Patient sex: F
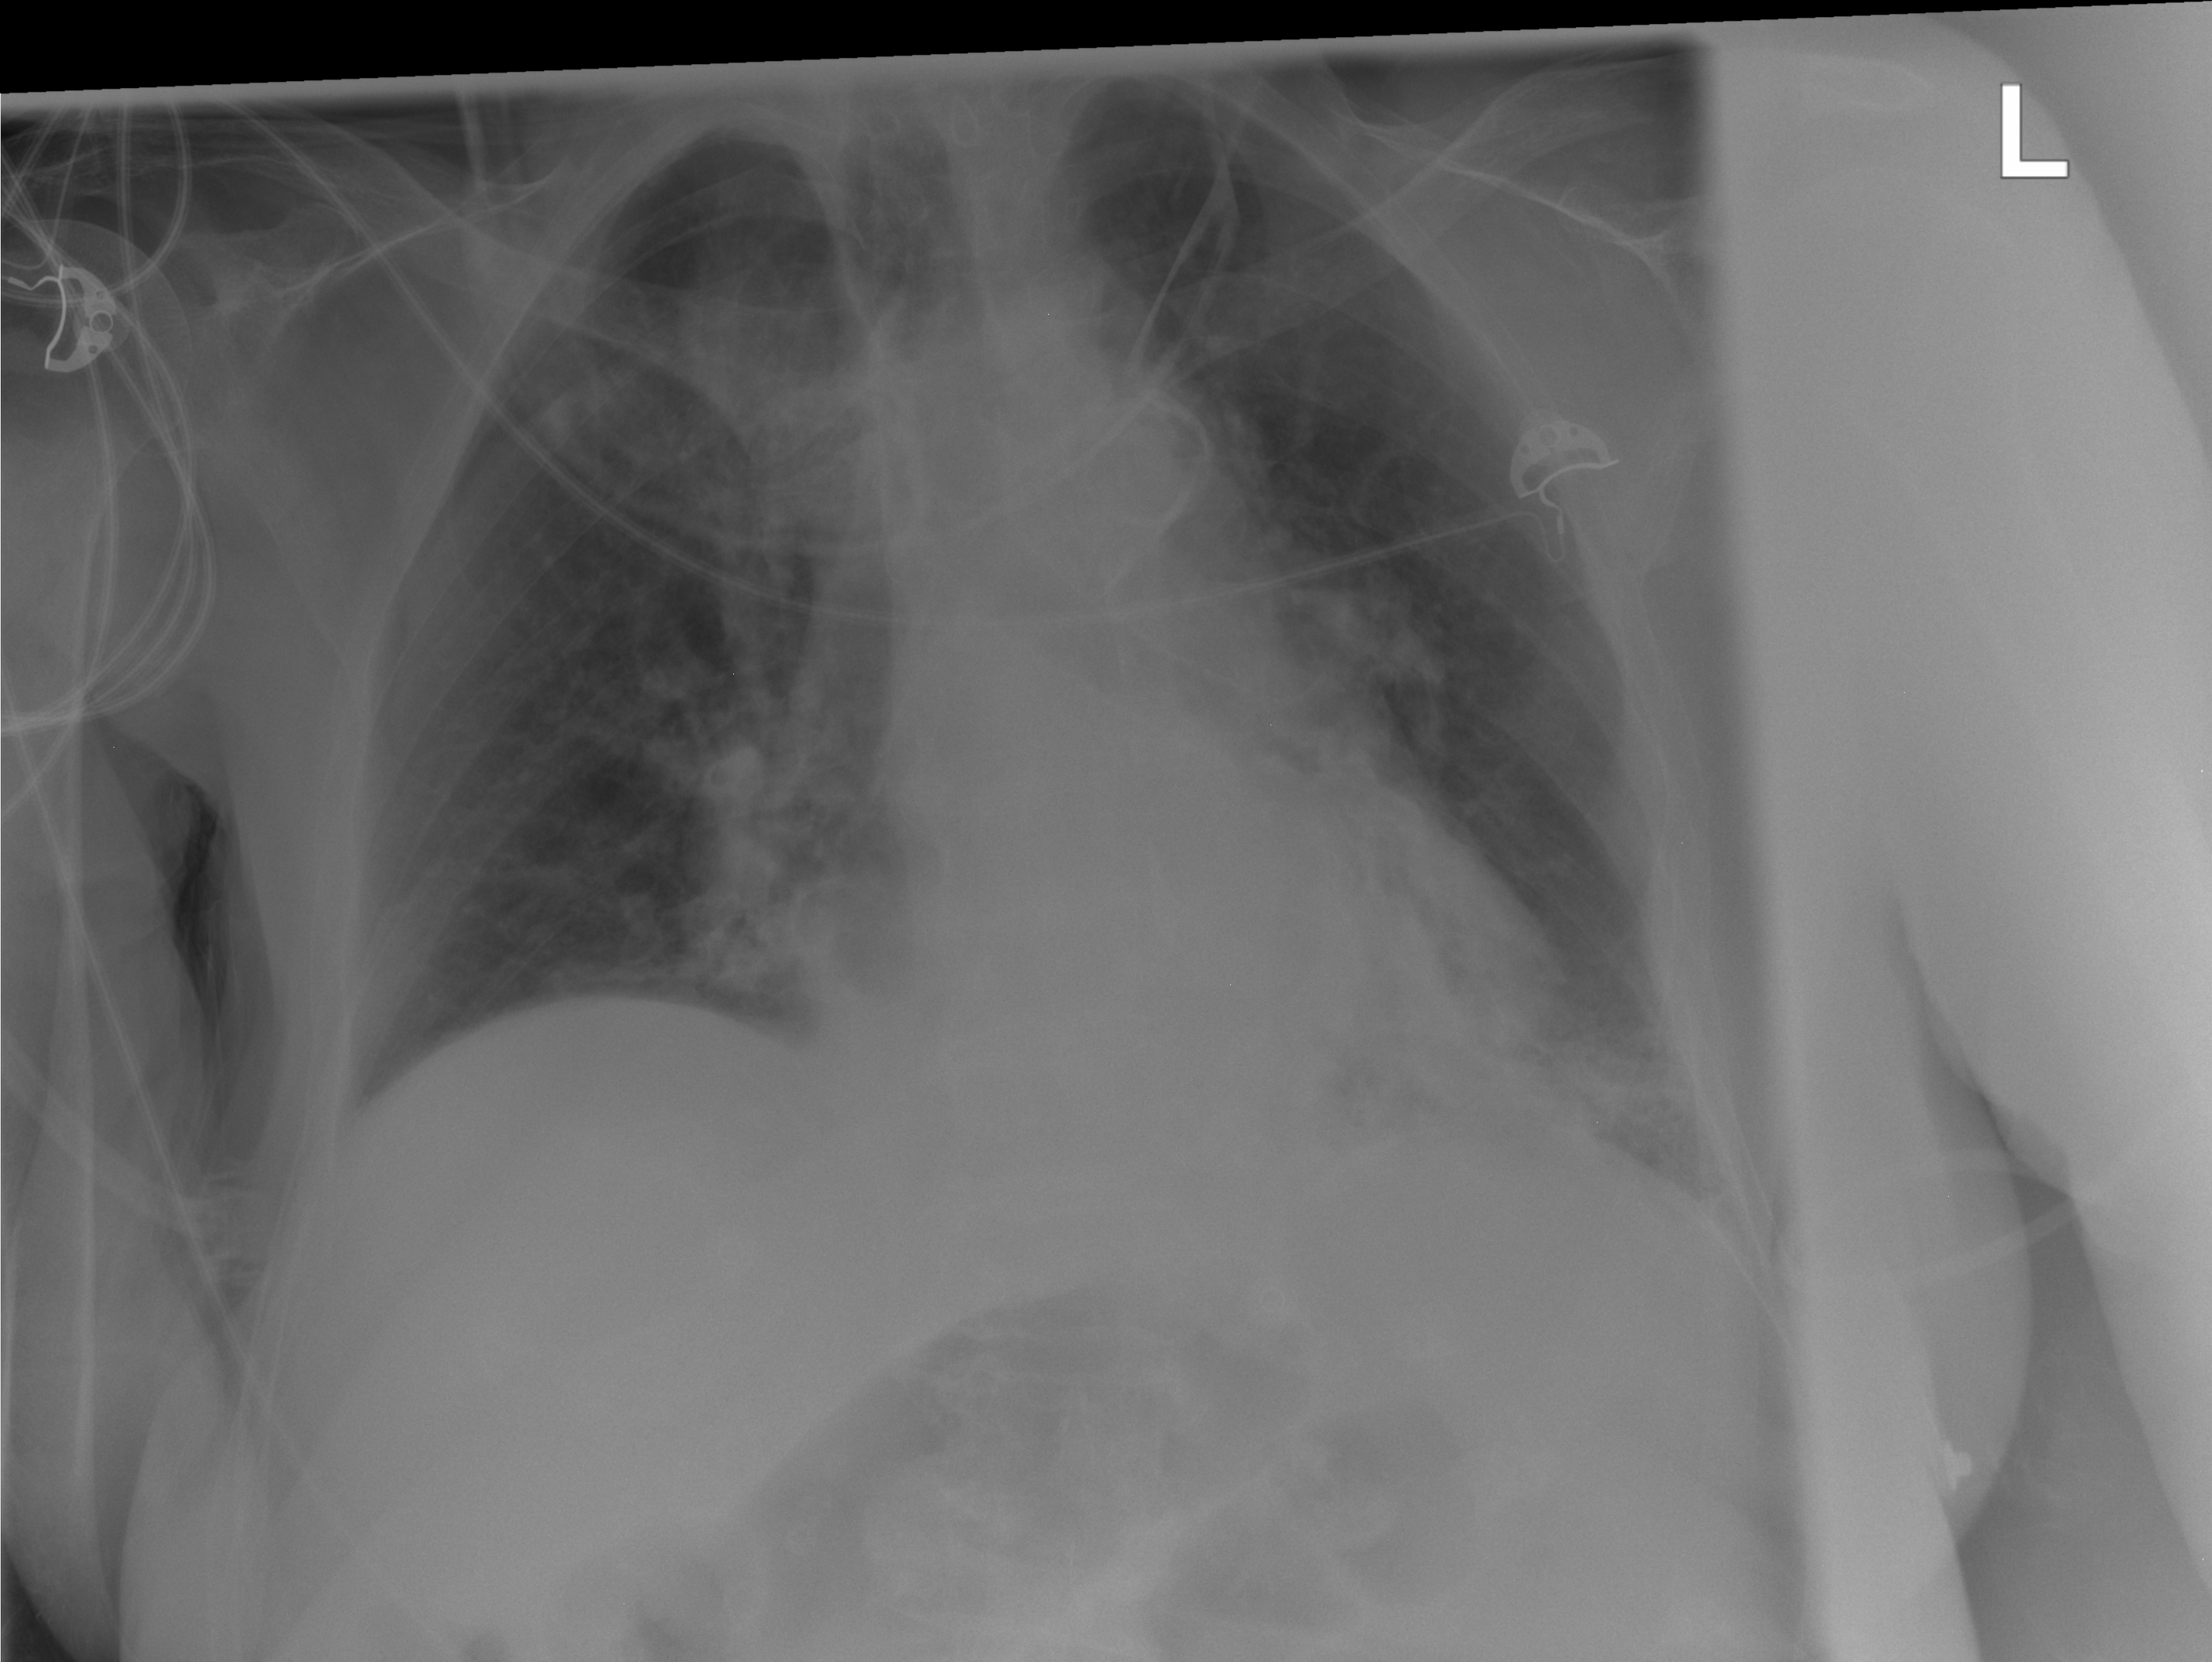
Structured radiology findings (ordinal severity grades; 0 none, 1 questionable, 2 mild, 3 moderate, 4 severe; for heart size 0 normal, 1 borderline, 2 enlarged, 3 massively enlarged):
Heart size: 0
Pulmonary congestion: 0
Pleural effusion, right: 0
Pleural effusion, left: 0
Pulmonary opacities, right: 0
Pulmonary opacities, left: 0
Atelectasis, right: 0
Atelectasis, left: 2